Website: macys
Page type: cross-sells
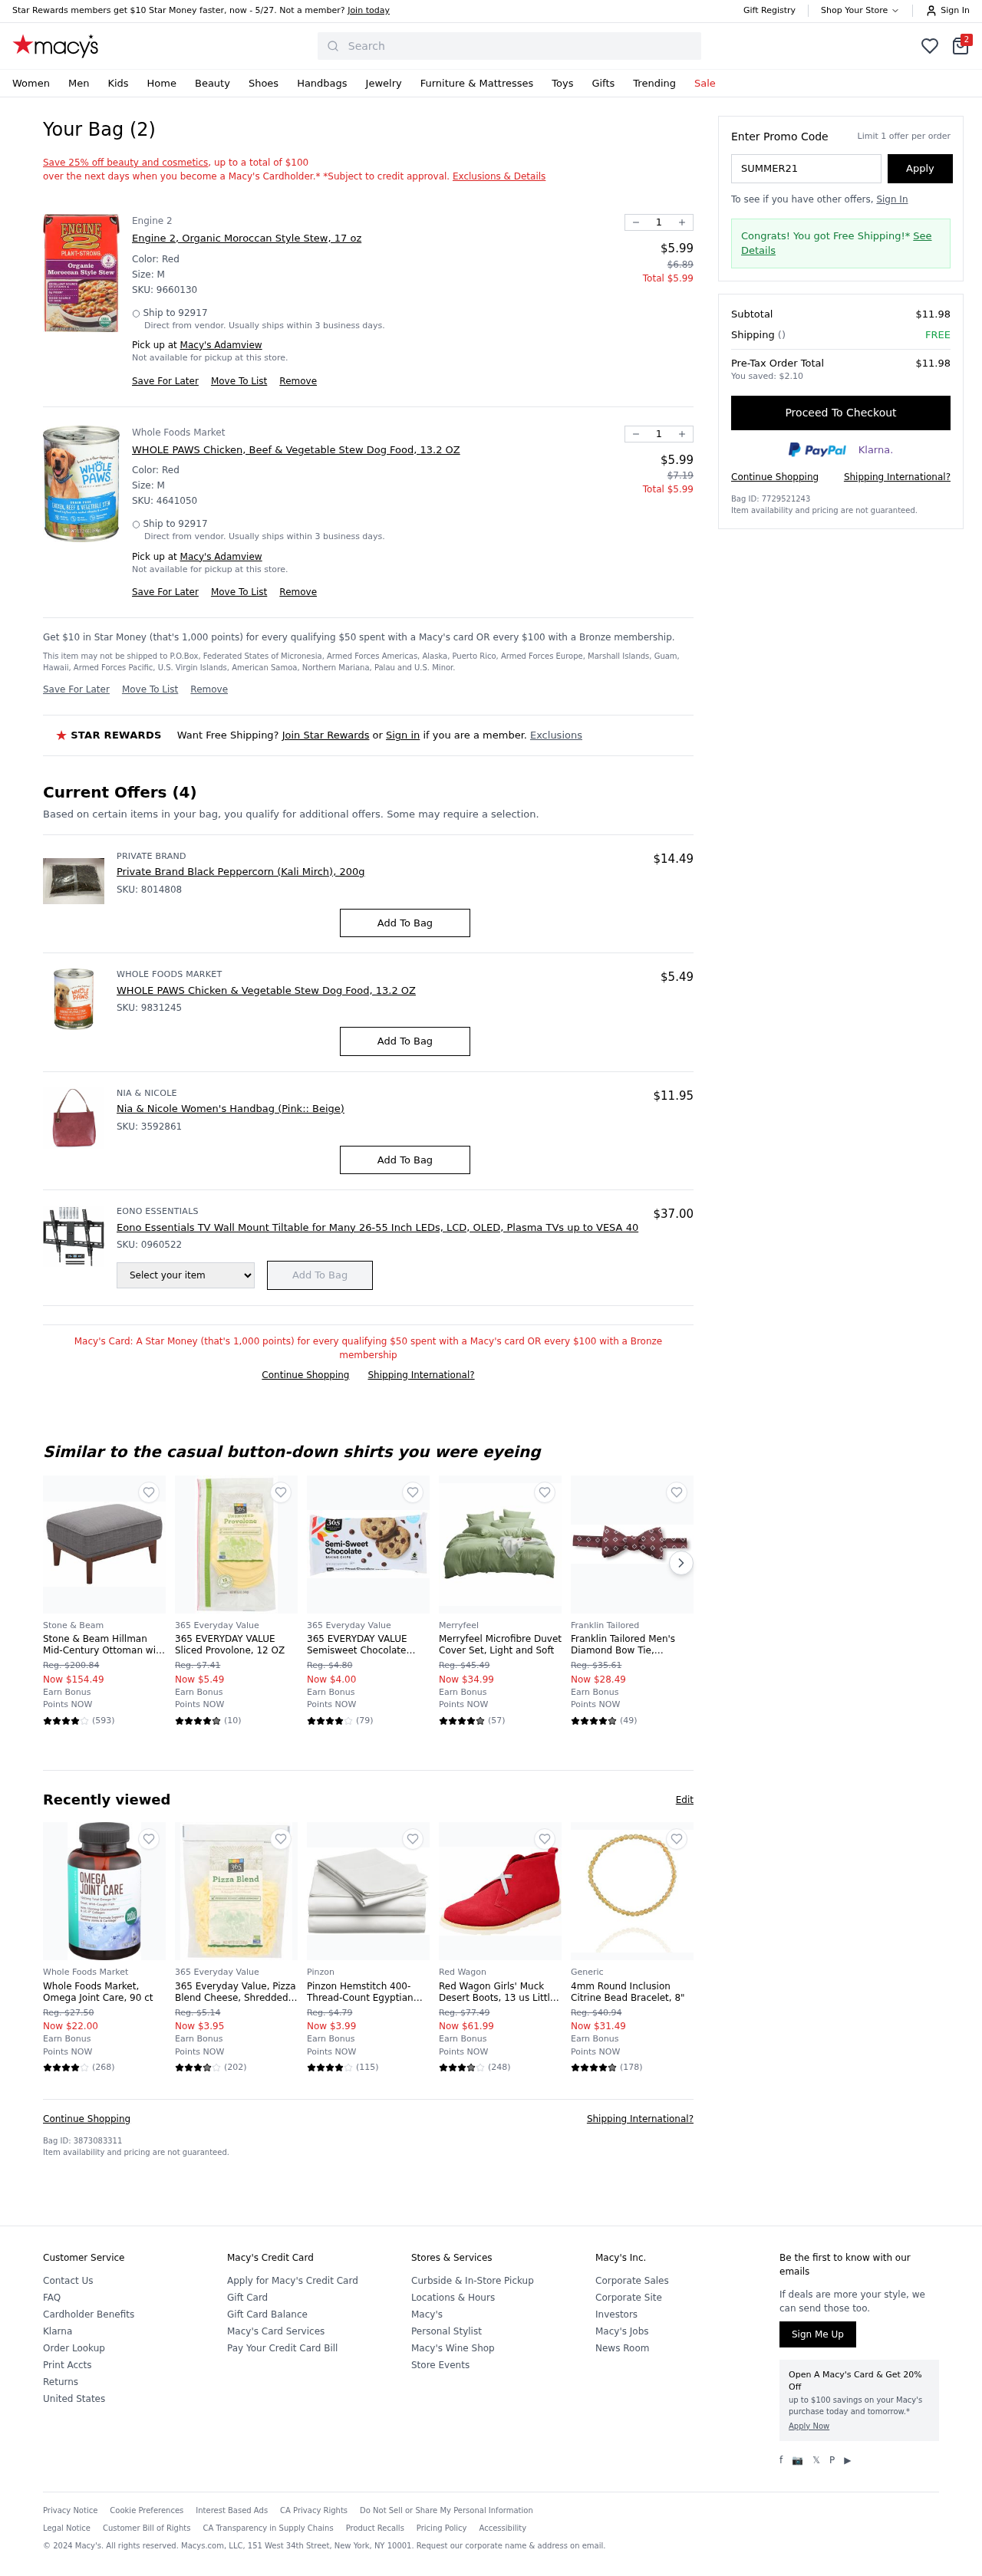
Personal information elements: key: PII_CITY
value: Adamview
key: PII_POSTCODE
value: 92917
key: PII_PROMO_CODE
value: SUMMER21
Product elements: key: PRODUCT10_BRAND
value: Whole Foods Market
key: PRODUCT10_NAME
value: Whole Foods Market, Omega Joint Care, 90 ct
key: PRODUCT10_NUM_RATINGS
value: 268
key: PRODUCT10_PRICE
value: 22
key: PRODUCT10_RATING
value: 4.1
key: PRODUCT11_BRAND
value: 365 Everyday Value
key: PRODUCT11_NAME
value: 365 Everyday Value, Pizza Blend Cheese, Shredded, 12 oz
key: PRODUCT11_NUM_RATINGS
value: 202
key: PRODUCT11_PRICE
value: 3.95
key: PRODUCT11_RATING
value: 3.8
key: PRODUCT12_BRAND
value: Pinzon
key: PRODUCT12_NAME
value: Pinzon Hemstitch 400-Thread-Count Egyptian Cotton Sateen Twin Sheet Set, Eggshell
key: PRODUCT12_NUM_RATINGS
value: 115
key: PRODUCT12_PRICE
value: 3.99
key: PRODUCT12_RATING
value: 4.2
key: PRODUCT13_BRAND
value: Red Wagon
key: PRODUCT13_NAME
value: Red Wagon Girls' Muck Desert Boots, 13 us Little Kid Red
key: PRODUCT13_NUM_RATINGS
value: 248
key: PRODUCT13_PRICE
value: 61.99
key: PRODUCT13_RATING
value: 3.9
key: PRODUCT14_BRAND
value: Generic
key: PRODUCT14_NAME
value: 4mm Round Inclusion Citrine Bead Bracelet, 8"
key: PRODUCT14_NUM_RATINGS
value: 178
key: PRODUCT14_PRICE
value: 31.49
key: PRODUCT14_RATING
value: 4.6
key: PRODUCT15_BRAND
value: Private Brand
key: PRODUCT15_NAME
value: Private Brand Black Peppercorn (Kali Mirch), 200g
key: PRODUCT15_PRICE
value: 14.49
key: PRODUCT16_BRAND
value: Nia & Nicole
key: PRODUCT16_NAME
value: Nia & Nicole Women's Handbag (Pink:: Beige)
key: PRODUCT16_PRICE
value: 11.95
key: PRODUCT1_BRAND
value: Engine 2
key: PRODUCT1_NAME
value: Engine 2, Organic Moroccan Style Stew, 17 oz
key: PRODUCT1_PRICE
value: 5.99
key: PRODUCT1_QUANTITY
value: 1
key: PRODUCT2_BRAND
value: Whole Foods Market
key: PRODUCT2_NAME
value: WHOLE PAWS Chicken, Beef & Vegetable Stew Dog Food, 13.2 OZ
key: PRODUCT2_PRICE
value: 5.99
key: PRODUCT2_QUANTITY
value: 1
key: PRODUCT3_BRAND
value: Whole Foods Market
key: PRODUCT3_NAME
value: WHOLE PAWS Chicken & Vegetable Stew Dog Food, 13.2 OZ
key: PRODUCT3_PRICE
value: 5.49
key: PRODUCT4_BRAND
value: Eono Essentials
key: PRODUCT4_NAME
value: Eono Essentials TV Wall Mount Tiltable for Many 26-55 Inch LEDs, LCD, OLED, Plasma TVs up to VESA 40
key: PRODUCT4_PRICE
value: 37
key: PRODUCT5_BRAND
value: Stone & Beam
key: PRODUCT5_NAME
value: Stone & Beam Hillman Mid-Century Ottoman with Tapered Legs, 30" W, Fog (Renewed)
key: PRODUCT5_NUM_RATINGS
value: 593
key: PRODUCT5_PRICE
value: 154.49
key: PRODUCT5_RATING
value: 4
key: PRODUCT6_BRAND
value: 365 Everyday Value
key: PRODUCT6_NAME
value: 365 EVERYDAY VALUE Sliced Provolone, 12 OZ
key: PRODUCT6_NUM_RATINGS
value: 10
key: PRODUCT6_PRICE
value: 5.49
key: PRODUCT6_RATING
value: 4.7
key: PRODUCT7_BRAND
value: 365 Everyday Value
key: PRODUCT7_NAME
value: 365 EVERYDAY VALUE Semisweet Chocolate Chips, 24 OZ
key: PRODUCT7_NUM_RATINGS
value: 79
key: PRODUCT7_PRICE
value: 4
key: PRODUCT7_RATING
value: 4.3
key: PRODUCT8_BRAND
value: Merryfeel
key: PRODUCT8_NAME
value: Merryfeel Microfibre Duvet Cover Set, Light and Soft
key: PRODUCT8_NUM_RATINGS
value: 57
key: PRODUCT8_PRICE
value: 34.99
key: PRODUCT8_RATING
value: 4.8
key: PRODUCT9_BRAND
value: Franklin Tailored
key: PRODUCT9_NAME
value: Franklin Tailored Men's Diamond Bow Tie, Burgundy
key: PRODUCT9_NUM_RATINGS
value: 49
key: PRODUCT9_PRICE
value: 28.49
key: PRODUCT9_RATING
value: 4.5
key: PRODUCT1_SKU
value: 9660130
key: PRODUCT1_ORIGINAL_PRICE
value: $6.89
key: PRODUCT1_TOTAL
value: $5.99
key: PRODUCT2_SKU
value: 4641050
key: PRODUCT2_ORIGINAL_PRICE
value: $7.19
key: PRODUCT2_TOTAL
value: $5.99
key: PRODUCT15_SKU
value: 8014808
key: PRODUCT3_SKU
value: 9831245
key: PRODUCT16_SKU
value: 3592861
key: PRODUCT4_SKU
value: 0960522
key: PRODUCT5_ORIGINAL_PRICE
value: Reg. $200.84
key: PRODUCT6_ORIGINAL_PRICE
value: Reg. $7.41
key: PRODUCT7_ORIGINAL_PRICE
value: Reg. $4.80
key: PRODUCT8_ORIGINAL_PRICE
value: Reg. $45.49
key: PRODUCT9_ORIGINAL_PRICE
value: Reg. $35.61
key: PRODUCT10_ORIGINAL_PRICE
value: Reg. $27.50
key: PRODUCT11_ORIGINAL_PRICE
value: Reg. $5.14
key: PRODUCT12_ORIGINAL_PRICE
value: Reg. $4.79
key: PRODUCT13_ORIGINAL_PRICE
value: Reg. $77.49
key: PRODUCT14_ORIGINAL_PRICE
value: Reg. $40.94
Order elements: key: ORDER_NUM_ITEMS
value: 2
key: ORDER_SUBTOTAL
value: $11.98
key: ORDER_TOTAL
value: $11.98
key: ORDER_SAVINGS
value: $2.10
Search elements: key: HEADER_SEARCH
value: Search